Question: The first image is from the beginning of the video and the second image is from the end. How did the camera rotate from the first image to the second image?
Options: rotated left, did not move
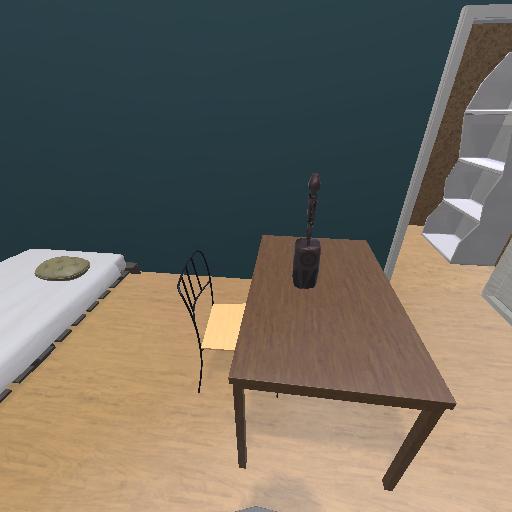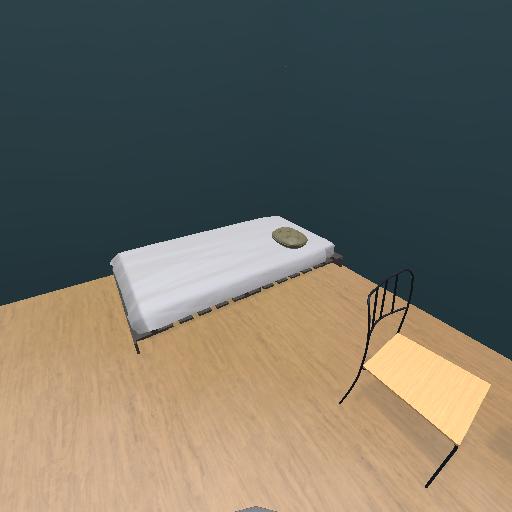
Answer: rotated left